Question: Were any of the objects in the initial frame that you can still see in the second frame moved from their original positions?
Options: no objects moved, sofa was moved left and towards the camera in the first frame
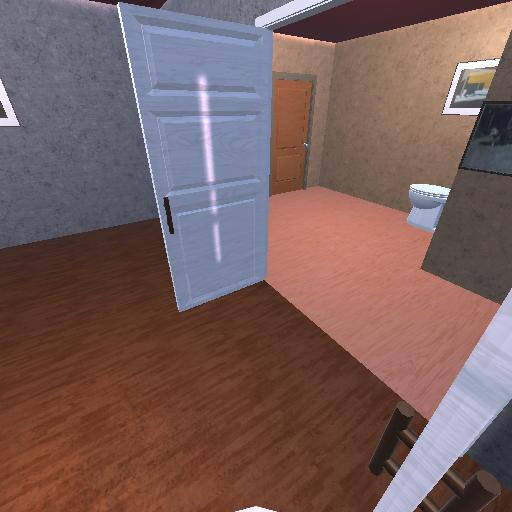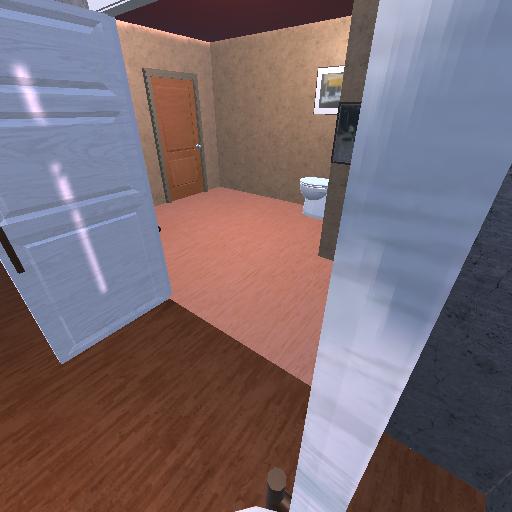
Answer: no objects moved